Field crop: maize
Growth stage: 2
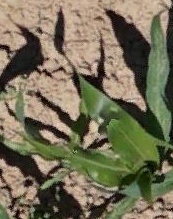
Species: maize